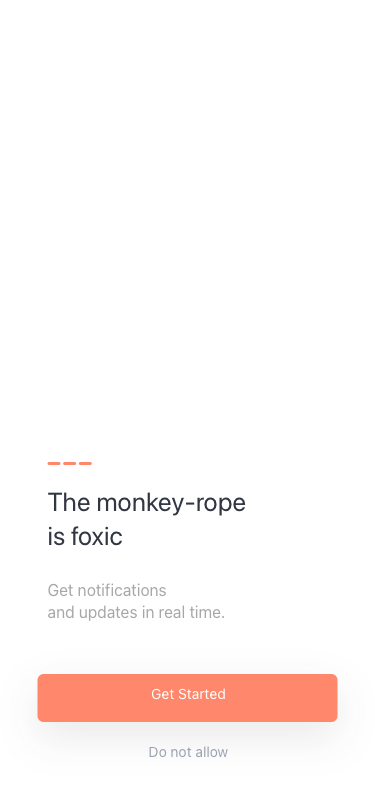
Text in this UI design:
Get notifications
and updates in real time.
The monkey-rope is foxic
Do not allow
Get Started